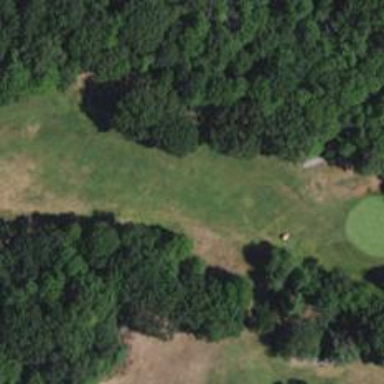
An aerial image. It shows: Golf hole.